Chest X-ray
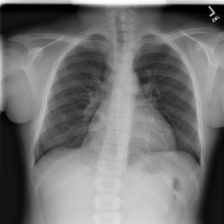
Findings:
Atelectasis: negative
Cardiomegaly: negative
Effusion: negative
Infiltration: negative
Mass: negative
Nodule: negative
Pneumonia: negative
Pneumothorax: negative
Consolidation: negative
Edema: negative
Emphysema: negative
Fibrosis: negative
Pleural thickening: negative
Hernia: negative